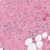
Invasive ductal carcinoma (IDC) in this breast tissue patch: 0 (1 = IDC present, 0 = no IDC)